Question: I think I am on the right path for the following, though i cannot save the form data to the model. I have 2 models
'''
class Prediction < ActiveRecord::Base
attr_accessible :home_team, :away_team, :home_score, :away_score, :fixtures_attributes
has_many :fixtures
accepts_nested_attributes_for :fixtures
end
class Fixture < ActiveRecord::Base
attr_accessible :home_team, :away_team, :fixture_date, :kickoff_time
belongs_to :predictions
end
'''
To create a new prediction record i have a form that takes all the fixtures and pre populates the form and the user will just add scores next to each team
'''
<%= form_for @prediction do |f| %>
<!-- Gets all fixtures -->
<%= f.fields_for :fixtures, @fixtures<!-- grabs as a collection --> do |ff| %>
<%= ff.text_field :home_team %> VS <%= ff.text_field :away_team %><%= f.text_field :home_score %><%= f.text_field :away_score %><br>
<% end %>
<%= f.submit 'Submit Predictions' %>
<% end %>
'''
Then i have my controller to take care of the new/create action, which i think is where i may be falling over
'''
class PredictionsController < ApplicationController
def new
@prediction = Prediction.new
@prediction.fixtures.build
@fixtures = Fixture.all
end
def create
@prediction = Prediction.new(params[:prediction])
@prediction.save
if @prediction.save
redirect_to root_path, :notice => 'Predictions Submitted Successfully'
else
render 'new'
end
end
end
'''
and finally my routes
'''
resources :predictions
resources :fixtures
'''
So when i submit the form i get the error
'''
ActiveRecord::RecordNotFound in PredictionsController#create
Couldn't find Fixture with ID=84 for Prediction with ID=
'''
Looking at the params being parsed (snapshot below), something does not look right, for one the home_score and away_score are not being passed through.
'''
{"utf8"=>"",
"authenticity_token"=>"DfeEWlTde7deg48/2gji7zSHJ19MOGcMTxEsQEKdVsQ=",
"prediction"=>{"fixtures_attributes"=>{"0"=>{"home_team"=>"Arsenal",
"away_team"=>"Norwich",
"id"=>"84"},
"1"=>{"home_team"=>"Aston Villa",
"away_team"=>"Fulham",
"id"=>"85"},
"2"=>{"home_team"=>"Everton",
"away_team"=>"QPR",
"id"=>"86"}
'''
Current Output of form

Any advice appreciated
Thanks
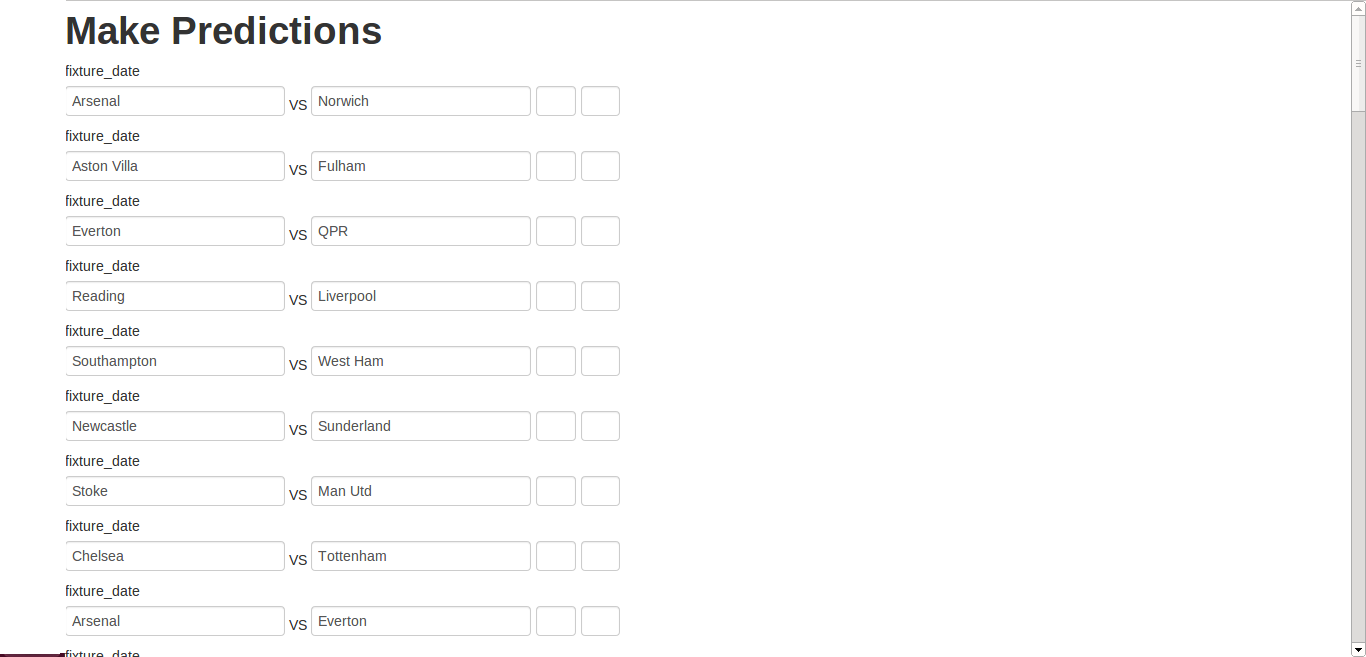
Answer: When you set '@fixtures' to 'Fixture.all' in the new method in your prediction controller, you are including every fixture, not just the fixtures belonging to your prediction. When the results of the form are passed to the create controller there are fixtures associated with other predictions being passed in which is the source of the error you have reported. Perhaps you want something like '@fixtures = @prediction.fixtures'.
What you are doing in the 'fields_for' block also looks fairly wrong to my eyes. You are using 'f.text_field' for your 'home_score' and 'away_score' inputs. This will repeat the same form element for the prediction model in each fixture field. You won't get the result you want from this. To be honest, I'm struggling to understand how this association makes sense. Are you able to explain it a little better? My suspicion is that your models are not quite set up the way you need them to be.
edit:
OK, I think I have a better idea of what you're trying to achieve now. You're trying to create many predictions in one form and prefill the home_team and away_team from a list of existing fixtures, right?
Okay, assuming that is so, you're definitely approaching it the wrong way. You don't need a many-to-one relationship between your prediction and fixture models (as you have correctly surmised). What you need to do is generate your form by iterating over the collection of fixtures and populating the 'home_team' and 'away_team' fields from the current fixture instance. Do you actually need these to be editable text fields, or are you just putting them in a text field so they get passed through? If so, you could use hidden fields instead.
The problem now though, is that Rails doesn't easily allow creating multiple records in the one form. It's not something I've done before and it would take me quite a bit of trial-and-error to make it work, but here's a best guess for one way of making it so.
'''
models
class Prediction < ActiveRecord::Base
attr_accessible :home_team, :away_team, :home_score, :away_score, :fixtures_attributes
end
class Fixture < ActiveRecord::Base
attr_accessible :home_team, :away_team, :fixture_date, :kickoff_time
end
'''
---
'''
controller
class PredictionsController < ApplicationController
def new
@prediction = Prediction.new
@fixtures = Fixture.all
end
def create
begin
params[:predictions].each do |prediction|
Prediction.new(prediction).save!
end
redirect_to root_path, :notice => 'Predictions Submitted Successfully'
rescue
render 'new'
end
end
end
'''
---
'''
view
<%= form_tag controller: 'predictions', action: 'create', method: 'post' do %>
<% @fixtures.each do |fixture| %>
<%= fixture.home_team %> vs <%= fixture.away_team %>
<%= hidden_field_tag "predictions[][home_team]", fixture.home_team %>
<%= hidden_field_tag "predictions[][away_team]", fixture.away_team %>
<%= text_field_tag "predictions[][home_score]" %>
<%= text_field_tag "predictions[][away_score]" %><br />
<% end %>
<%= submit_tag "Submit predictions" %>
<% end %>
'''
So essentially I'm creating a form that returns an array of parameters. I can't use the model form helpers in this situation.
One way around this would be to create a dummy model that has_many predictions and create a nested form using this.
Anyway, that's a lot of untested code that may never get looked at so I'm going to leave it there for now.